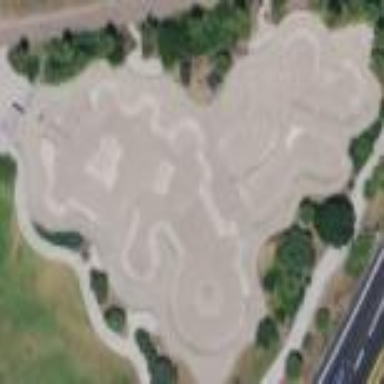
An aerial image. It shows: Concrete pitch for leisure land activities.